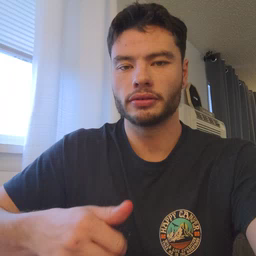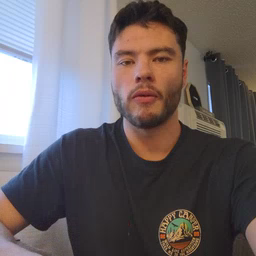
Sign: morning